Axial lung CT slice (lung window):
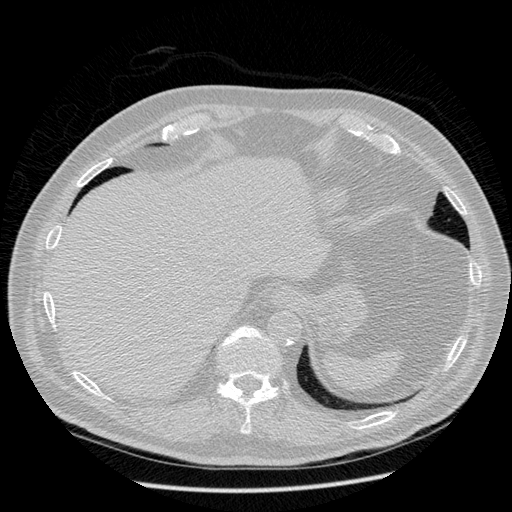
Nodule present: no